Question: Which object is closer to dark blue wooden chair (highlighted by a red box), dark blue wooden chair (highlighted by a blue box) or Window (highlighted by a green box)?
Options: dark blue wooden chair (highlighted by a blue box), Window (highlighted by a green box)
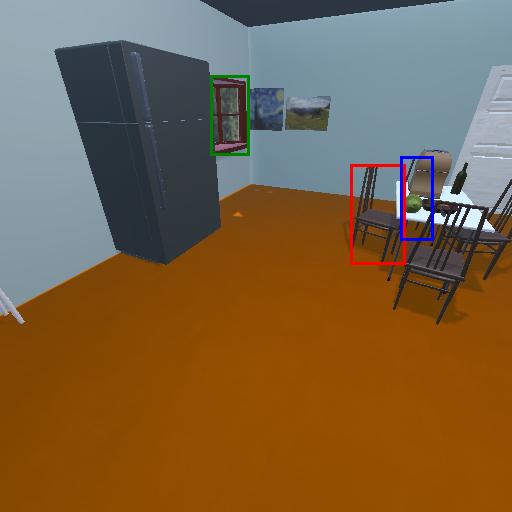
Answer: dark blue wooden chair (highlighted by a blue box)